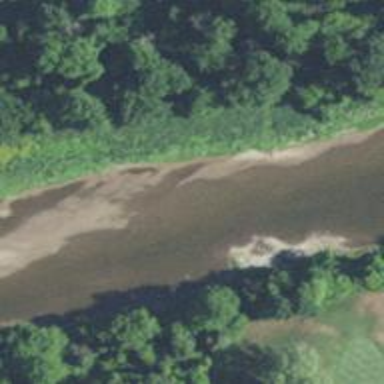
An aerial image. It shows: Beautiful view of river.